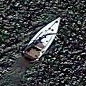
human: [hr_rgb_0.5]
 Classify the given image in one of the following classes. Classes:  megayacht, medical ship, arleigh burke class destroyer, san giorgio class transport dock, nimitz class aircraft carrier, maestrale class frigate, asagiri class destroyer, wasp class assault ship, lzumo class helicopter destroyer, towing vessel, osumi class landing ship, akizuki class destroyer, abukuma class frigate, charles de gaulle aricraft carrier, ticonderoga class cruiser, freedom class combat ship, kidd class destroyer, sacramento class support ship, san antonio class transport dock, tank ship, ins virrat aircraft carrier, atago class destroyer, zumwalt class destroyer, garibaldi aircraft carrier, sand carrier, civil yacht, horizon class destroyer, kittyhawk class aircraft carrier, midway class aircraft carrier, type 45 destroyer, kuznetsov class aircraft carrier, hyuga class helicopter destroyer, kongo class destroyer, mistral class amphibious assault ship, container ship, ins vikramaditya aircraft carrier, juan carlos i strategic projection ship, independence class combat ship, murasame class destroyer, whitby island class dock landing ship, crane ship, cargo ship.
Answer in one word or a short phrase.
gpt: Civil yacht